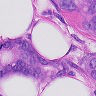
Metastatic tissue present: yes